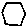
Label: hexagon